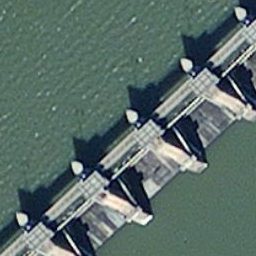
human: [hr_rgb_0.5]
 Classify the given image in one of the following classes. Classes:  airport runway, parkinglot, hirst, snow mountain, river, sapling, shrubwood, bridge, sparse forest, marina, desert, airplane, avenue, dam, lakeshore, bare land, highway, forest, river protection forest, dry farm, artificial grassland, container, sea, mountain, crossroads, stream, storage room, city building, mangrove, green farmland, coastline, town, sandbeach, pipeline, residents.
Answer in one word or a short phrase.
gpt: dam